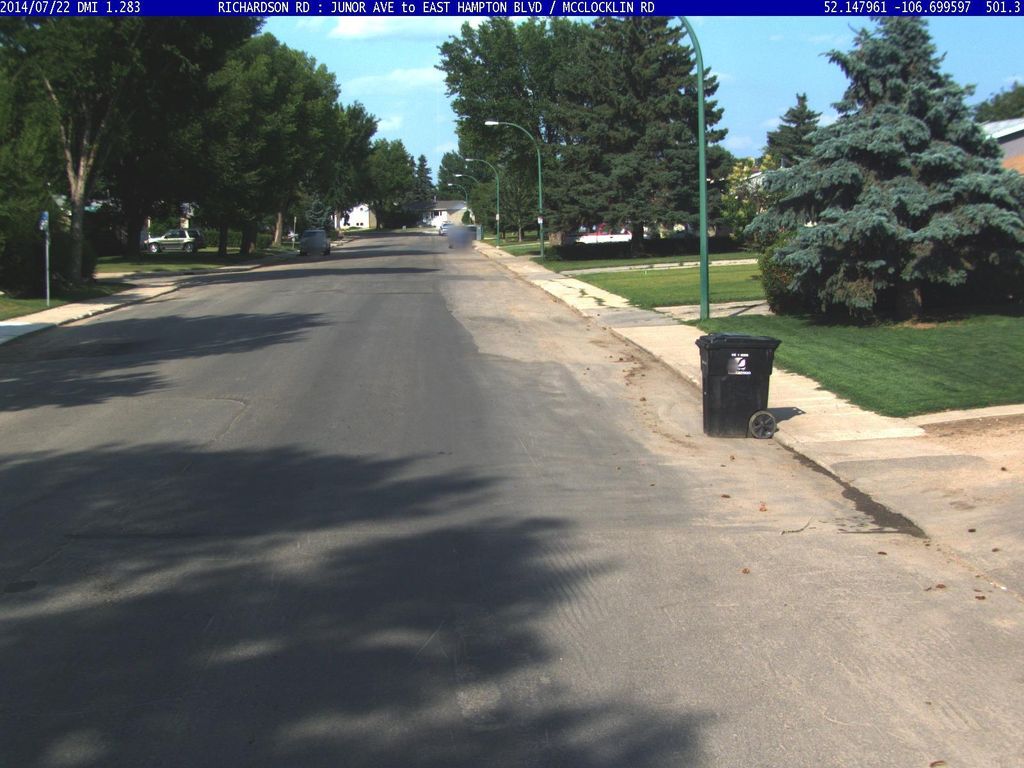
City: saskatoon